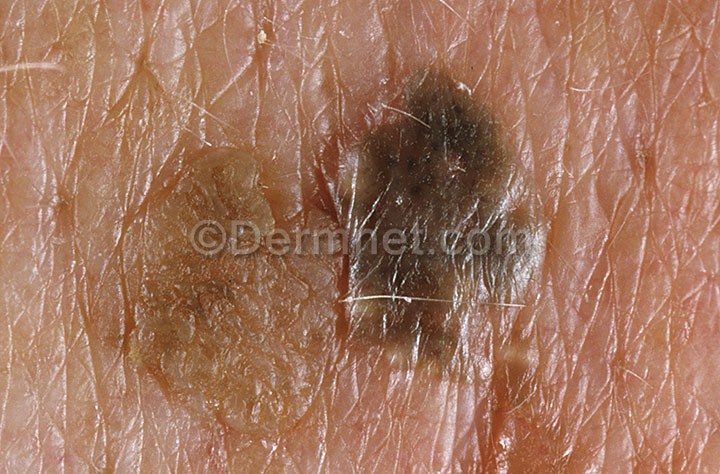
Disease: Seborrheic Keratoses and other Benign Tumors